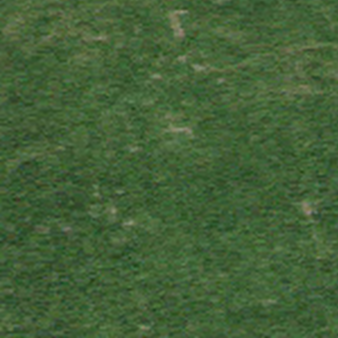
Label: other